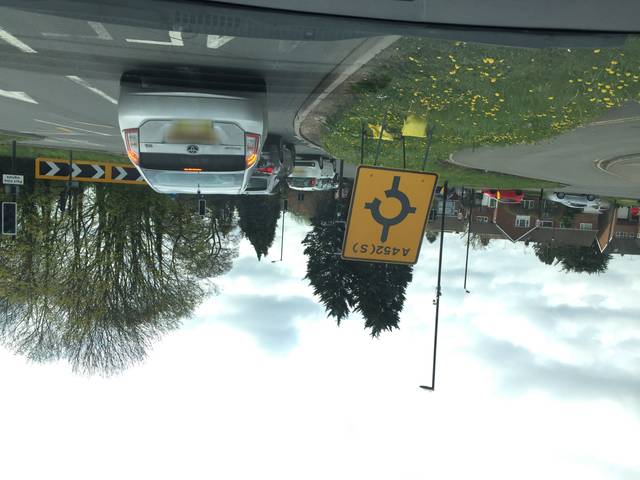
Region: United Kingdom
Coordinates: 52.38, -1.517